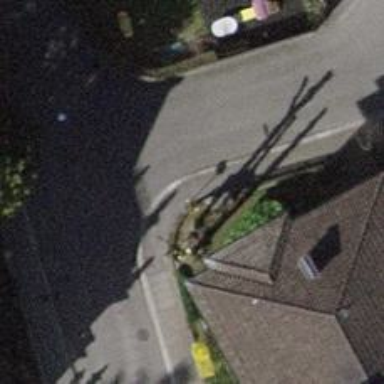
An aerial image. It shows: Power utility street cabinet.